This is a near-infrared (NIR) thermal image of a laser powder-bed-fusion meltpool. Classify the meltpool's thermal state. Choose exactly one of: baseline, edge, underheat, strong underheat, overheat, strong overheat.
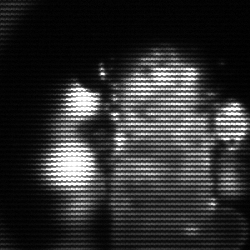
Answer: strong underheat